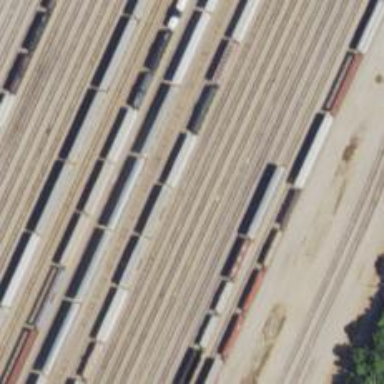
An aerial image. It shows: Railway siding for service.